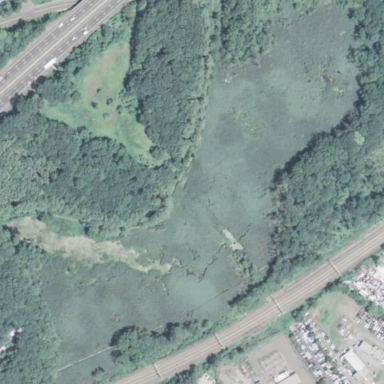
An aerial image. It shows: Nature reserve designated as leisure land.